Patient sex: M
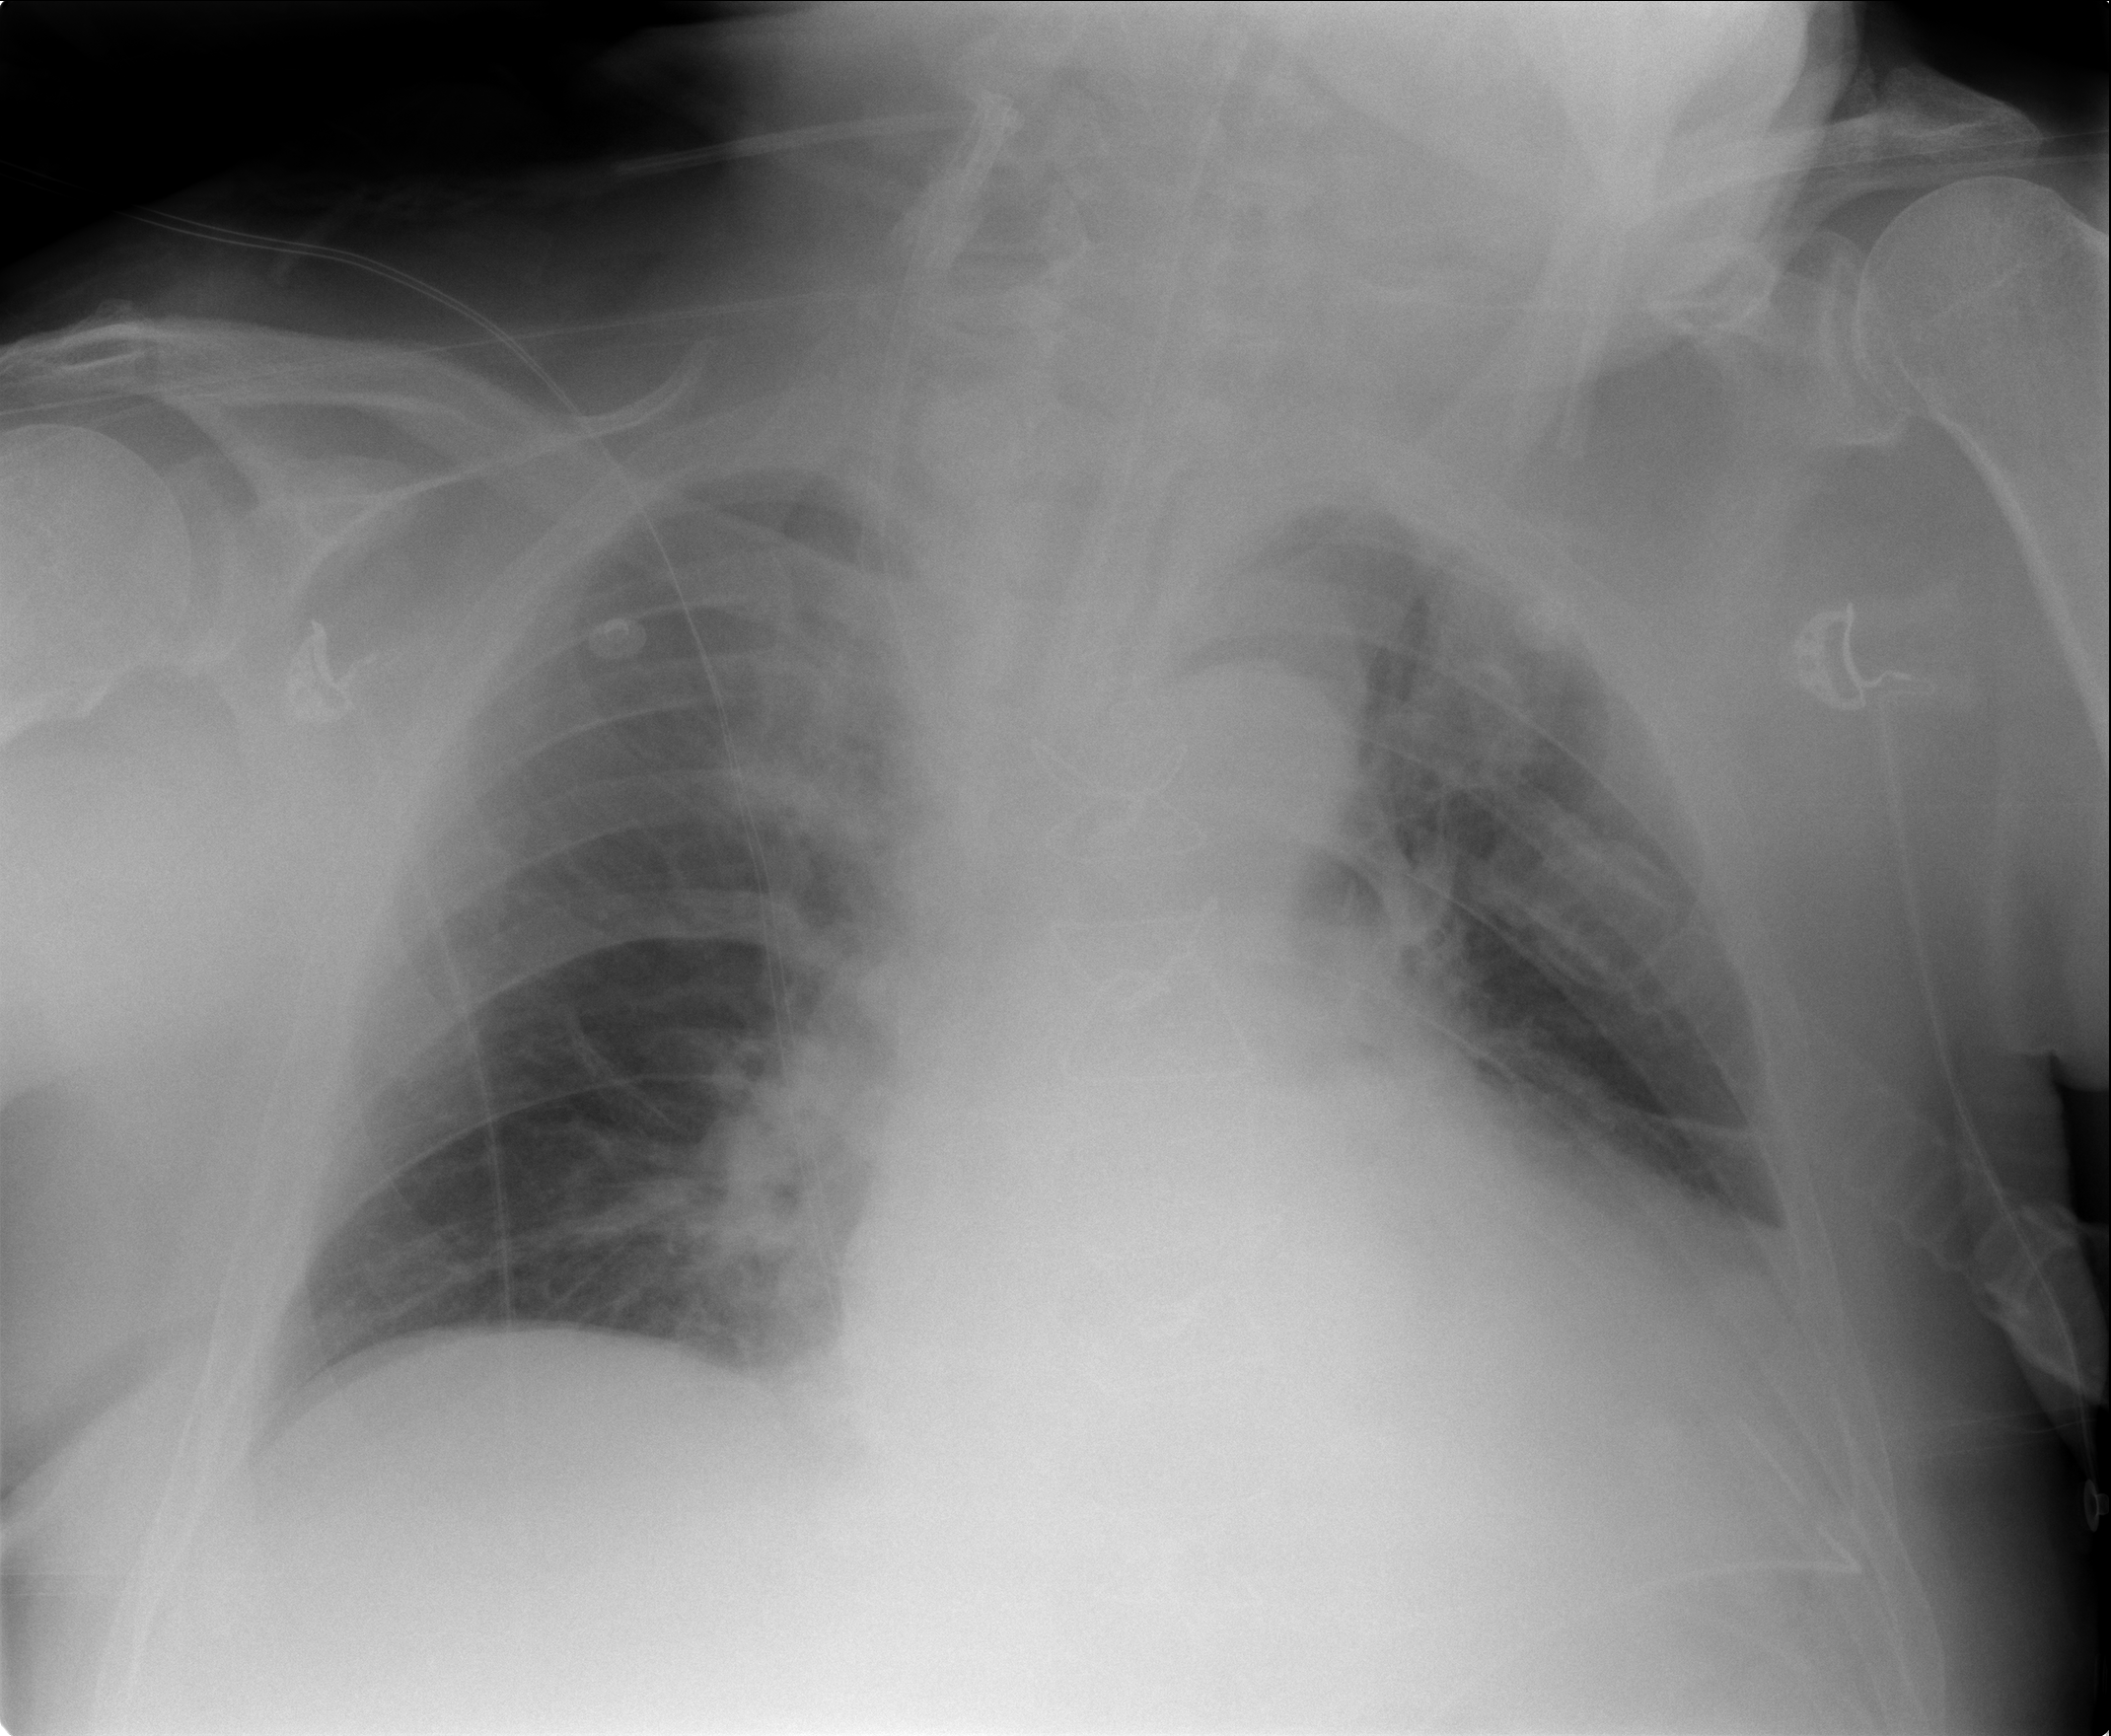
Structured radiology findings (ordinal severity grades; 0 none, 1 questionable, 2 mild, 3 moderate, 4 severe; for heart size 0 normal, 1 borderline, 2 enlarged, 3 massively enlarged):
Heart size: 1
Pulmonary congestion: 1
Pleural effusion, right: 0
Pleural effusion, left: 1
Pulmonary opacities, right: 0
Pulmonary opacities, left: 0
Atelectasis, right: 3
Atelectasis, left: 3